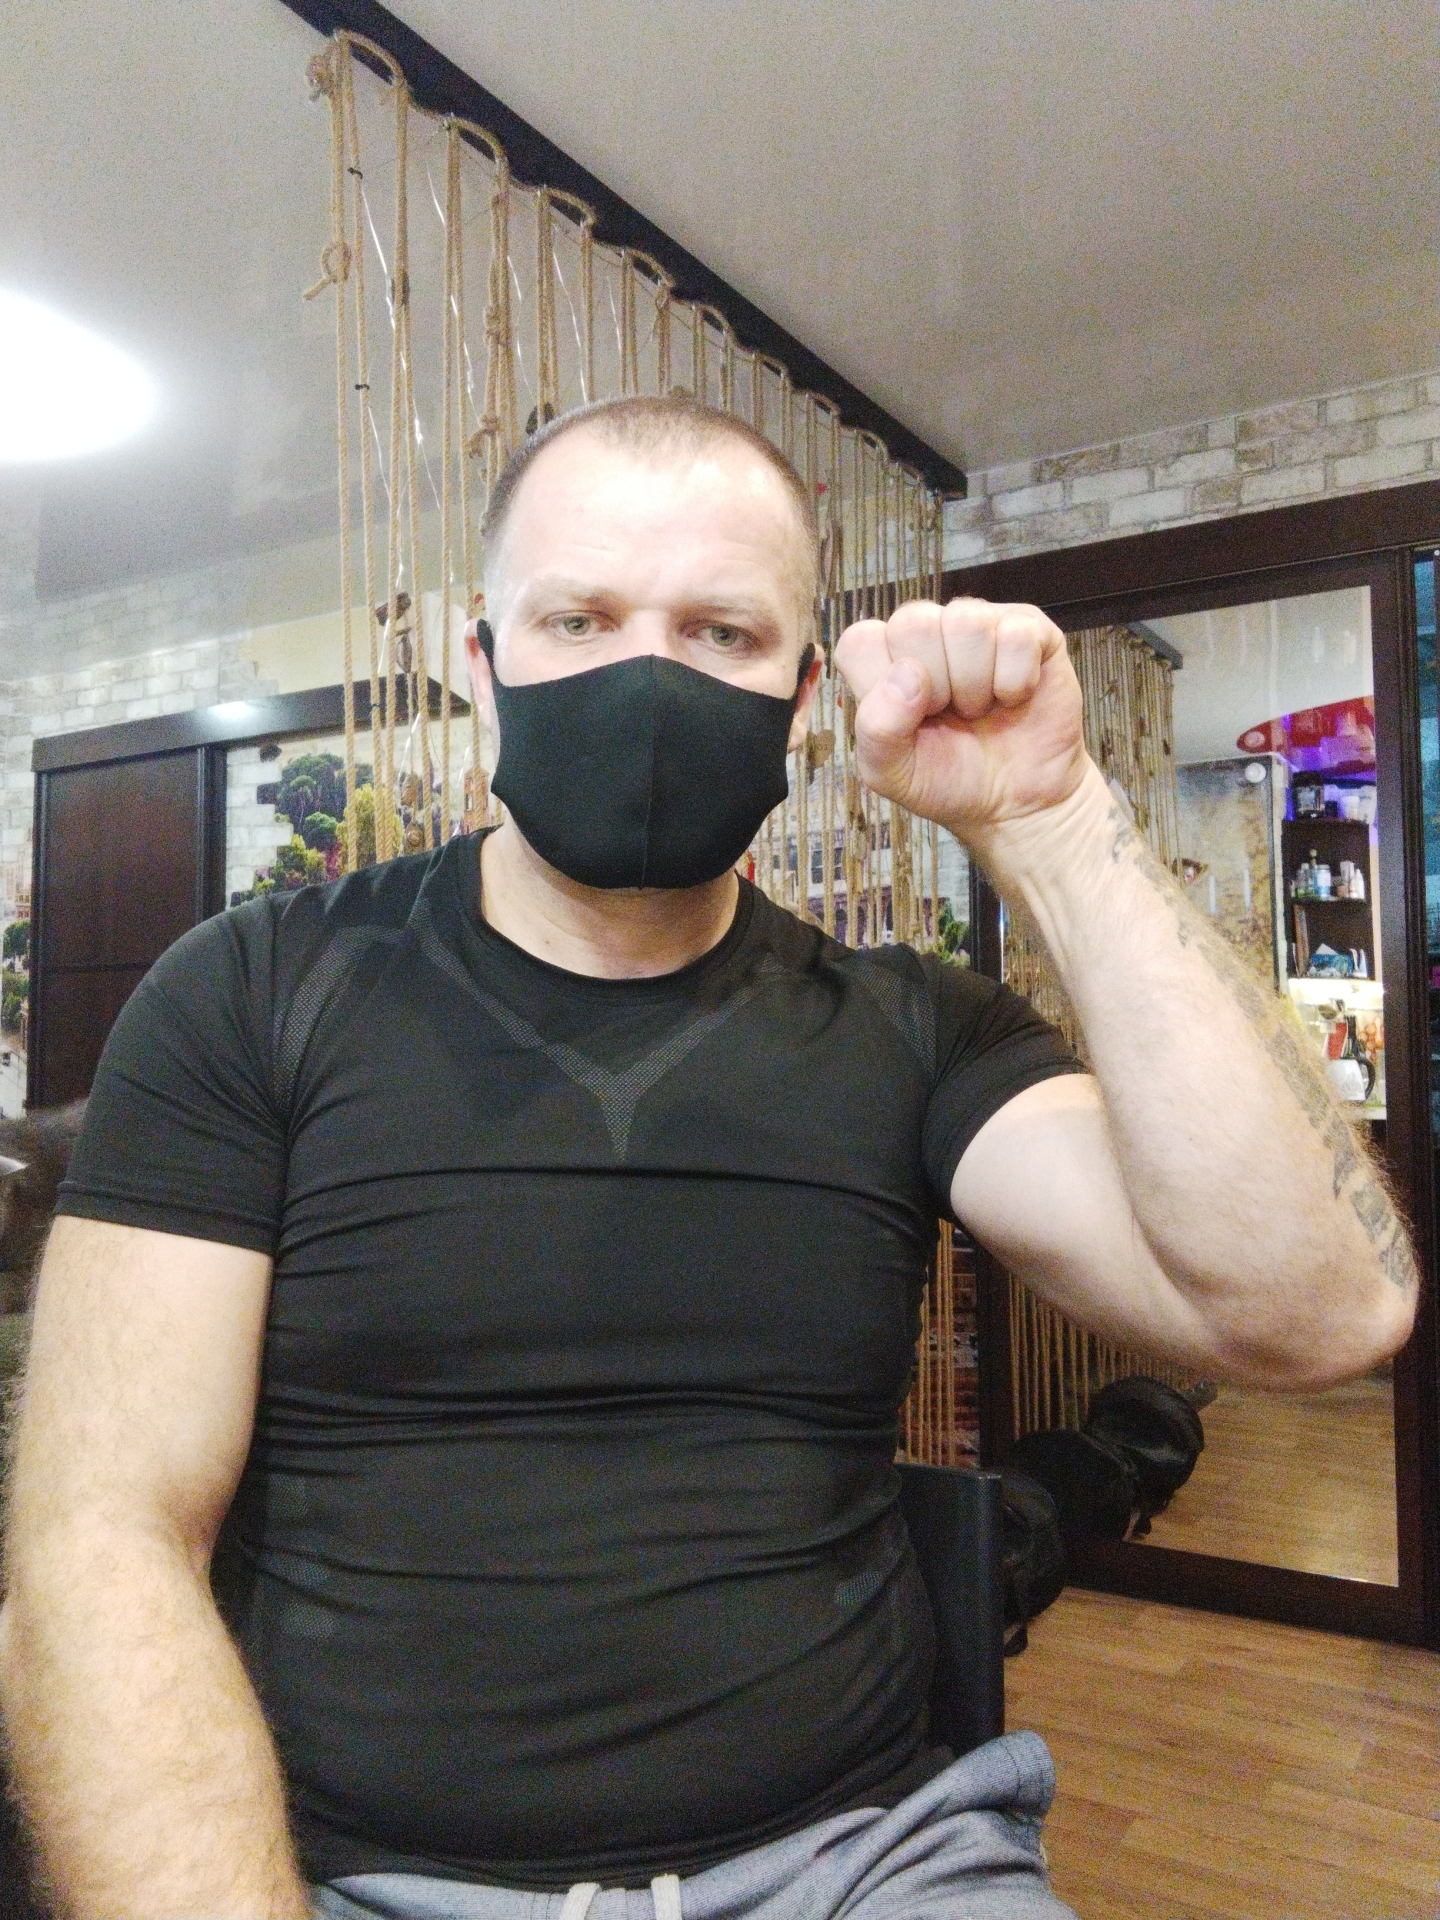
Label: noise